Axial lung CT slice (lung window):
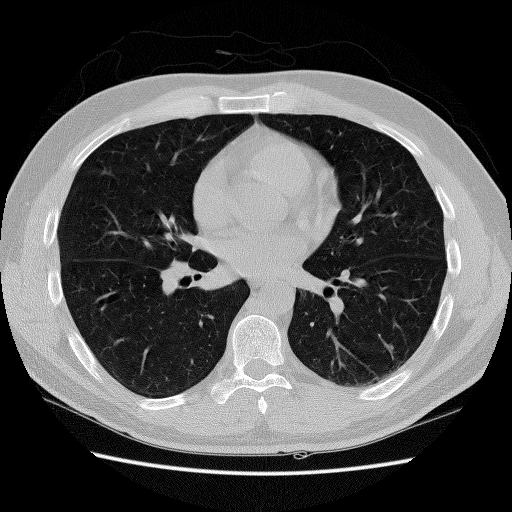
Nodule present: no